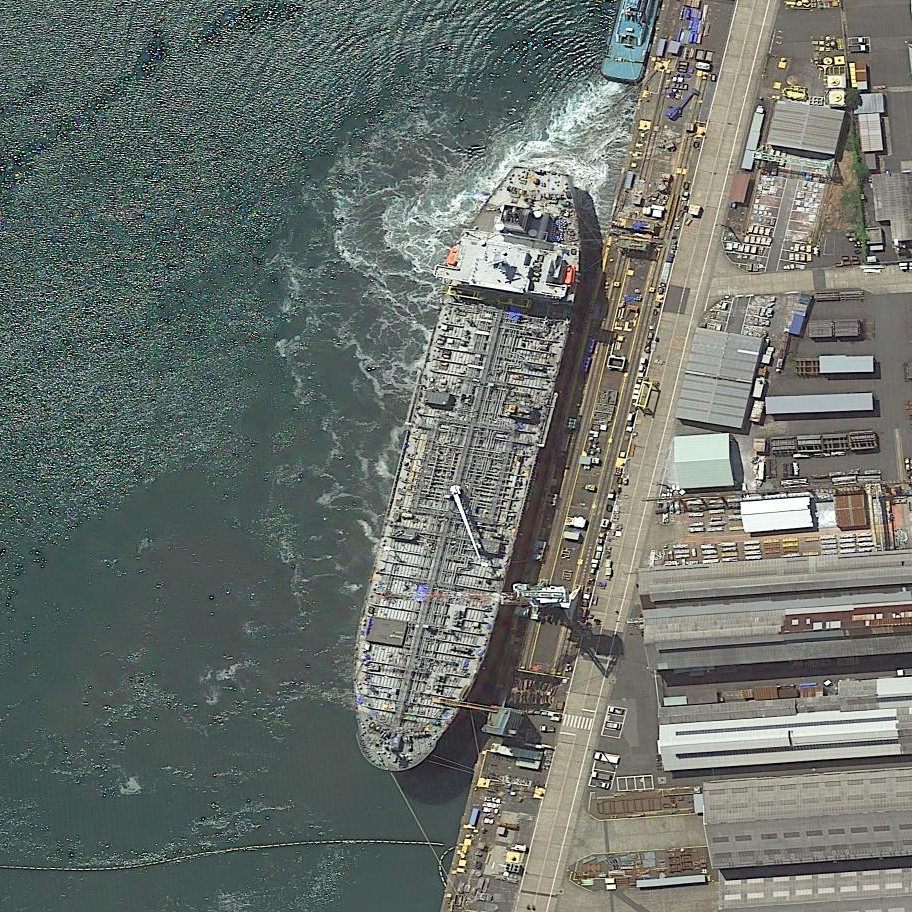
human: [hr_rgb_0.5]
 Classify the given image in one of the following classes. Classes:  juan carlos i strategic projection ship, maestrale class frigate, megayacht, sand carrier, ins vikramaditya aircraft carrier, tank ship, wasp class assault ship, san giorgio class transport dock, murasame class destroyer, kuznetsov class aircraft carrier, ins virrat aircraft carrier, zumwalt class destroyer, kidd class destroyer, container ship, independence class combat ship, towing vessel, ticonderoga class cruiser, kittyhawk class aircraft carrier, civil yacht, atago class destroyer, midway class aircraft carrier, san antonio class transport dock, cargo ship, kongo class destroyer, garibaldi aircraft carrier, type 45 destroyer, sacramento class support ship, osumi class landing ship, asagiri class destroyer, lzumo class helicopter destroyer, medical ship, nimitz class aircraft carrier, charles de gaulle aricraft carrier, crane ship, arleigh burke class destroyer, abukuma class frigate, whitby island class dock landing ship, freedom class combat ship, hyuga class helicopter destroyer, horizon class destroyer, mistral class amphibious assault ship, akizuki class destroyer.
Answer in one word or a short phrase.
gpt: Tank ship